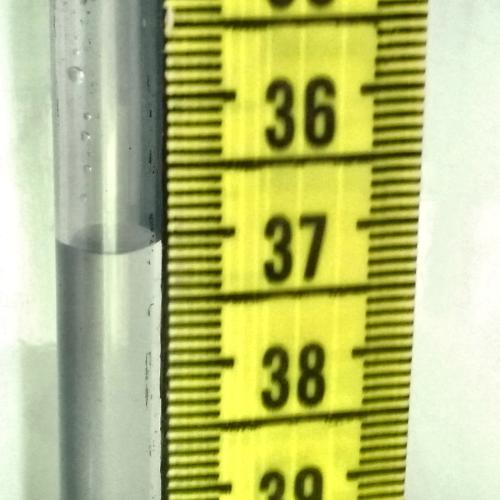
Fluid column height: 37.1 cm